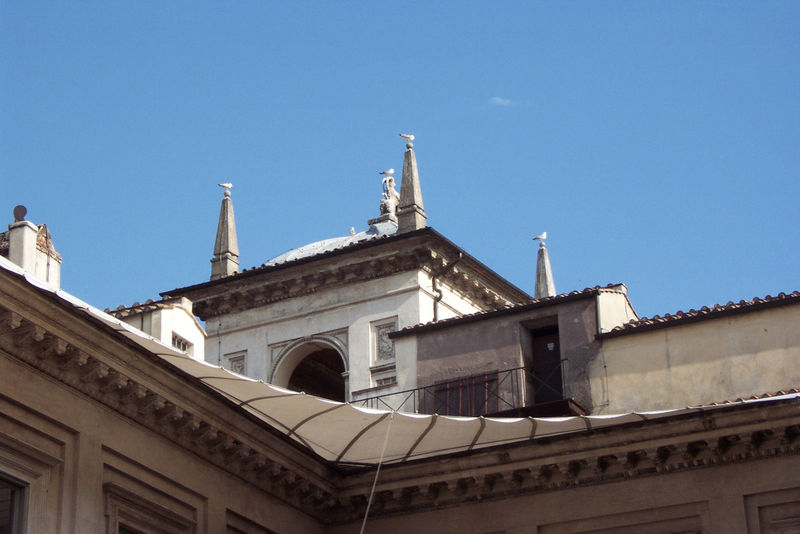
Titel: Palazzo Altemps, Rom
Standort: Rom, Palazzo Altemps (EU - I - Latium)
Schlagwörter: blau, hand, himmel, vogel, weiß, fenster, marmor, säule, tür, dach, gebäude, haus, architektur, barock, spitze, vögel, sonne, stoff, spitzen, dachziegel, turm, balkon, relief, ecke, bogen, italien, dächer, ziegel, rundbogen, kuppel, möwe, spitz, verzierung, lciht, geländer, tor, foto, fotografie, eingang, innenhof, türme, girlanden, gesims, obelisk, kranzgesims, sonnenschutz, sonnensegel, kranzgesisms, rindbogen, krazgesims, renaissancegebäude